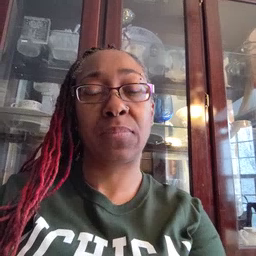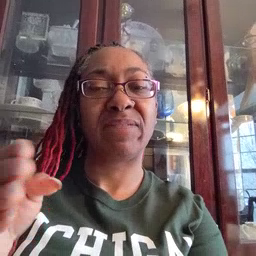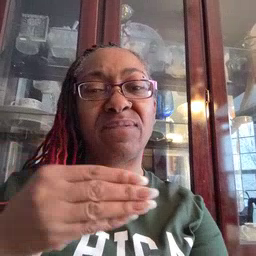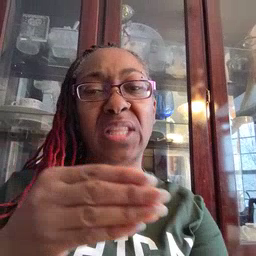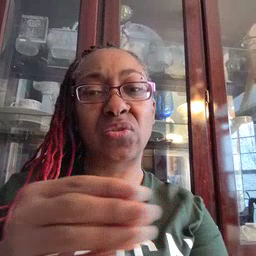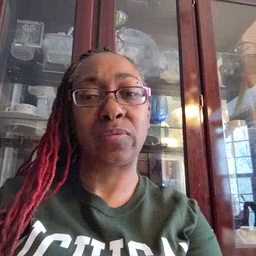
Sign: fish